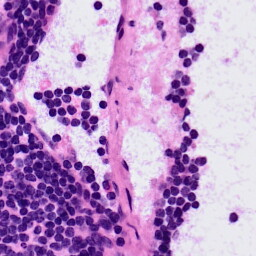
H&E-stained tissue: LymphNode